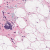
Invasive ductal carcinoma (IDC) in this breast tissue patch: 0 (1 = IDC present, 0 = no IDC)